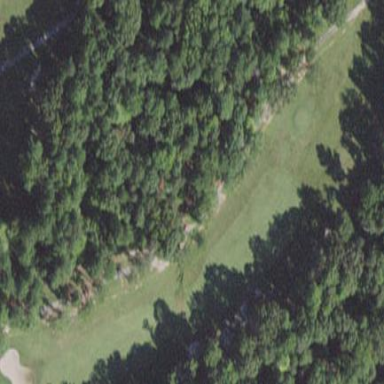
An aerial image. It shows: Area with grass used as rough in golf course.